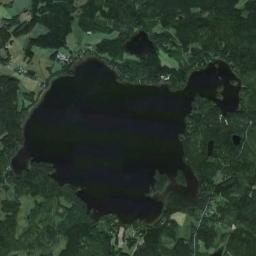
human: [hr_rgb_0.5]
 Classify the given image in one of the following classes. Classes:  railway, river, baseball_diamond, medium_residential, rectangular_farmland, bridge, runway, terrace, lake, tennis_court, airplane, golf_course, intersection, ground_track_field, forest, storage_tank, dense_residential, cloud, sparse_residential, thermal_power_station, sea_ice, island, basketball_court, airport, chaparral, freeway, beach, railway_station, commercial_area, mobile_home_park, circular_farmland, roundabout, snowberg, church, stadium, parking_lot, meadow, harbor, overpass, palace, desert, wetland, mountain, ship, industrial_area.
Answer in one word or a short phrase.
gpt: lake